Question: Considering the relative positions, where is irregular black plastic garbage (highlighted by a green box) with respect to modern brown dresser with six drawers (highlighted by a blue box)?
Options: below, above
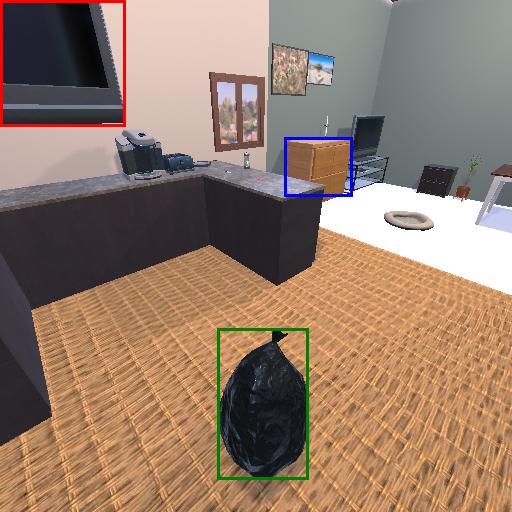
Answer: below